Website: apple
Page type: payment
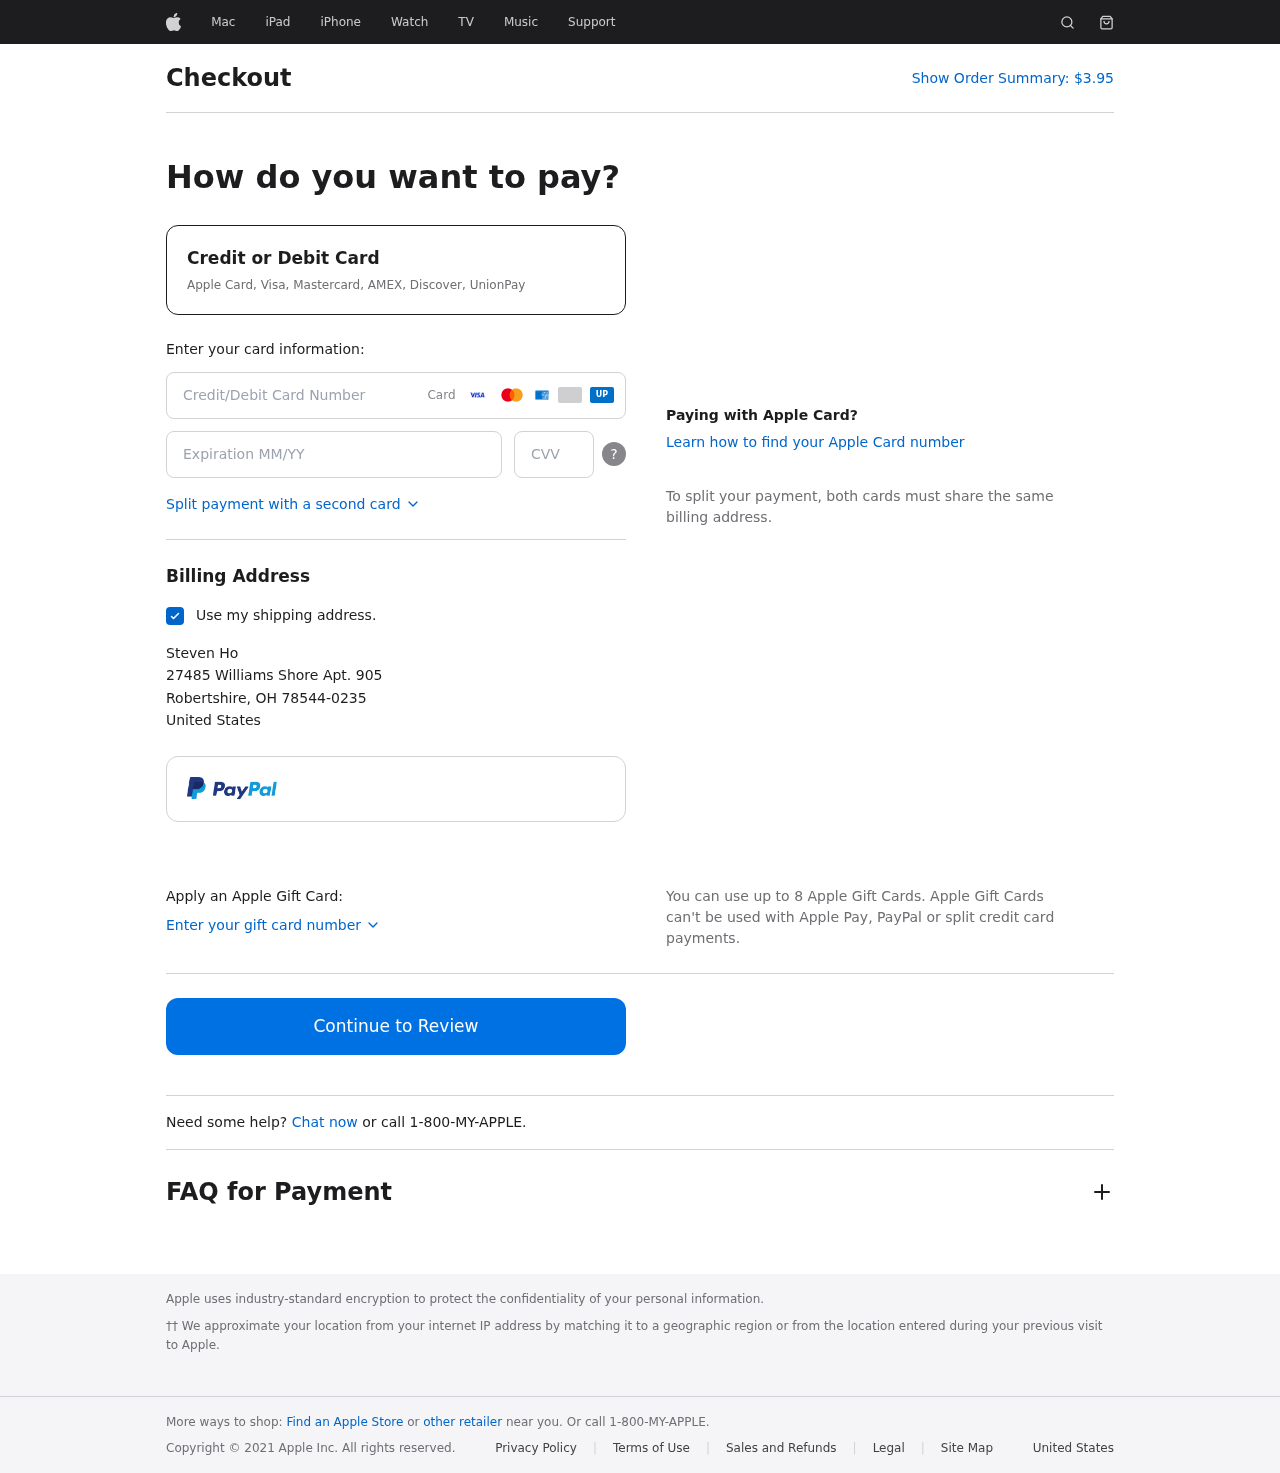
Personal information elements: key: PII_CARD_CVV
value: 888
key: PII_CARD_EXPIRY
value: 06/29
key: PII_CARD_NUMBER
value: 6011 4785 6531 7007
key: PII_CITY
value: Robertshire
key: PII_COUNTRY
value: United States
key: PII_FULLNAME
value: Steven Ho
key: PII_POSTCODE_FULL
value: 78544-0235
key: PII_STATE_ABBR
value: OH
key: PII_STREET
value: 27485 Williams Shore Apt. 905
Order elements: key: ORDER_TOTAL
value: $3.95